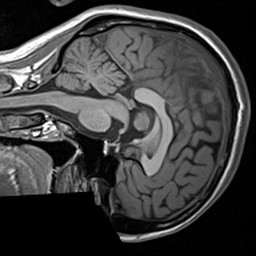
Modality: T1w
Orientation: sagittal
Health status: healthy
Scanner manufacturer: siemens
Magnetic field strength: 3 T
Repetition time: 1.9 s
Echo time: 0.00227 s